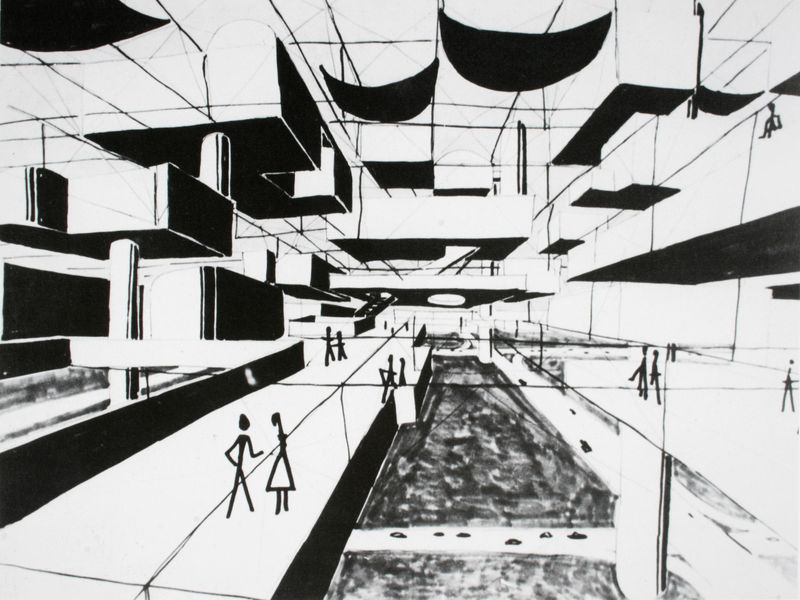
Titel: Blick in das Innere einer Raumstadt
Künstler: Yona Friedman
Schlagwörter: mann, weiß, fluss, frauen, menschen, sitzen, frau, glas, grau, männer, schwarz, skizze, straße, säule, säulen, zeichnung, dach, gebäude, gespräch, architektur, mensch, stehen, brücke, gehen, tücher, decke, paar, personen, bassin, balkon, segel, passanten, modern, formen, grafik, graphik, linien, auto, staffage, geländer, tiefe, hoch, balkone, galerie, halle, oben, straßen, überdachung, futuristisch, kabel, schweben, becken, schwarzweiß, entwurf, quader, etagen, geschosse, museum, glasdach, stockwerke, draht, autos, ebenen, bauwerk, paare, drähte, leitungen, leitung, hinab, über, paa, strichmännchen, modrn, schutzschirme